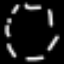
Label: octagon